Question: Column C has an ID in it that pertains to several rows, but only the first row has an ID in it.
I need to copy that ID value to the blank cells beneath, until I hit a cell that has another value in it.

I have tried adapting this script but it hits a timeout error.
'''
function myFunction() {
var ss = SpreadsheetApp.getActiveSpreadsheet();
var sheet = ss.getActiveSheet();
var last = sheet.getLastRow();//how many times should I do this?
for (i = 5528; i < last; i++) {
var test = sheet.getRange(i, 1,1,1);
//Logger.log(test);
//looks to see if the cell is empty
if (test.isBlank()) {
var rewind = sheet.getRange(i-1, 1, 1, 1).getValues();//gets values from the row above
sheet.getRange(i, 1, 1, 1).setValues(rewind);//sets the current range to the row above
}
}
}
'''
i is set to a big number because every time it times out I have to start over!
I have read that it would be better to bring in the column in an array, work on it, then put it back out to save a lot of time.
I have tried to adapt this but can't get past the variable.
Am I on the right track? I would like to pretty up a solution for the future where I can pass a column or range and do the same thing.
Here is my failing attempt:
'''
function FillDown2() {
var ss = SpreadsheetApp.getActiveSpreadsheet();
var sheet = ss.getSheetByName("Sheet2");
var tracts = sheet.getRange("C15:C").getValues();
var allTractList = [];
var title;
for (var row = 0, var len = tracts.length; row < len; row++) {
if (tracts[row][0] != '') {
//response = UrlFetchApp.fetch(tracts[row]);
//doc = Xml.parse(response.getContentText(),true);
title = tracts[row][0];
//newValues.push([title]);
allTractList.push([title]);
Logger.log(title);
} else allTractList.push([title]);
}
//Logger.log('newValues ' + newValues);
Logger.log('allTractList ' + allTractList);
// SET NEW COLUMN VALUES ALL AT ONCE!
sheet.getRange("B15").offset(0, 0, allTractList.length).setValues(allTractList);
return allTractList;
}
'''
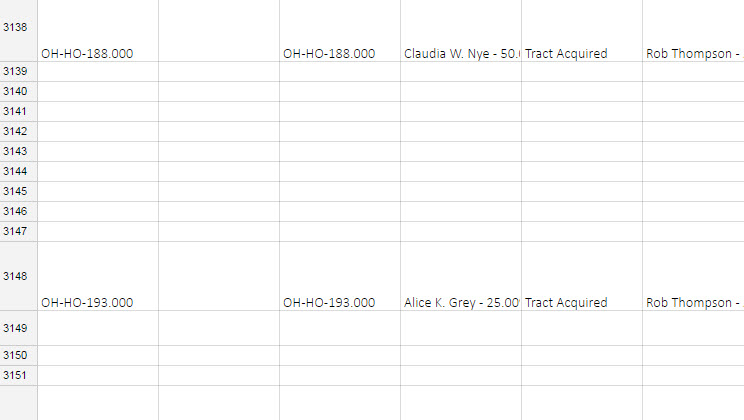
Answer: Holy Smokes! I did it!
Not sure about why error happened but I had made some changes and got it to work!
Hope this is helpful to others:
'''
function FillDown2() {
var ss = SpreadsheetApp.getActiveSpreadsheet();
var sheet = ss.getSheetByName("Sheet2");
var tracts = sheet.getRange("C15:C").getValues();
var allTractList = [];
var title;
var len = tracts.length;
for (var row = 0; row < len; row++) {
if (tracts[row] != '') {
//response = UrlFetchApp.fetch(tracts[row]);
//doc = Xml.parse(response.getContentText(),true);
title = tracts[row];
//newValues.push([title]);
allTractList.push([title]);
Logger.log(title);
} else allTractList.push([title]);
}
//Logger.log('newValues ' + newValues);
Logger.log('allTractList ' + allTractList);
// SET NEW COLUMN VALUES ALL AT ONCE!
sheet.getRange("B15").offset(0, 0, allTractList.length).setValues(allTractList);
return allTractList;
}
'''
Credit to Bryan <URL>